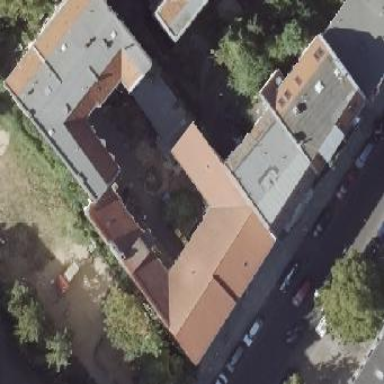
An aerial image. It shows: Red-roofed apartment building.